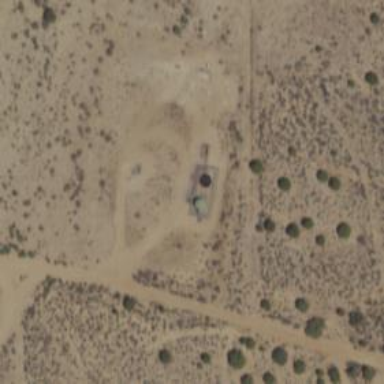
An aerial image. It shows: Storage tank with man-made structure.